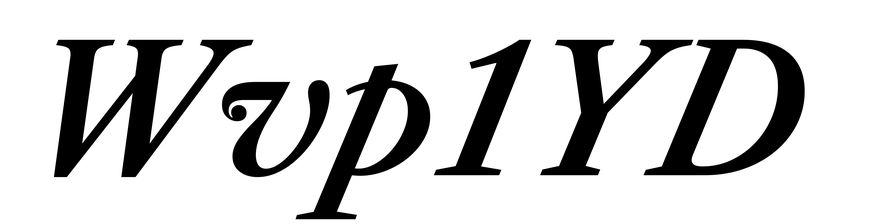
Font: LibreCaslonText-Italic_SemiBold_Italic